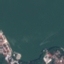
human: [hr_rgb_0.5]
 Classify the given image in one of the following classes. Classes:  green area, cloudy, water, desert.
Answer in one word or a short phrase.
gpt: water